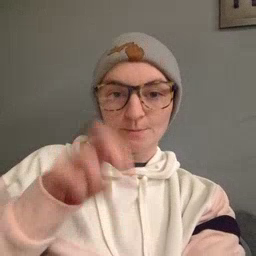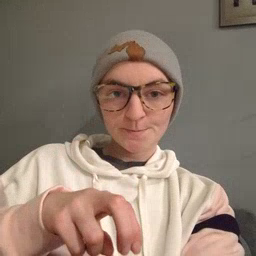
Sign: chair